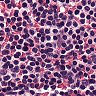
Metastatic tissue present: no